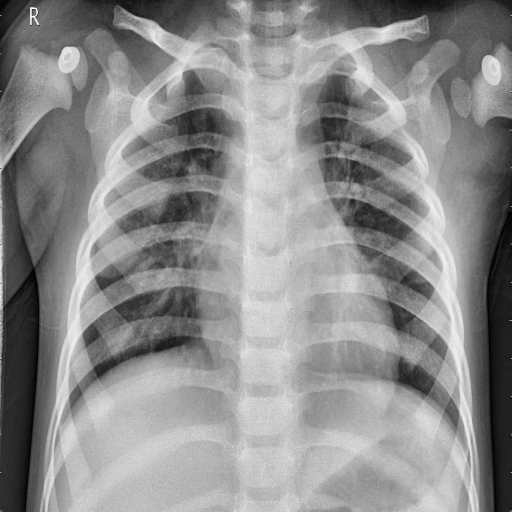
Finding: PNEUMONIA